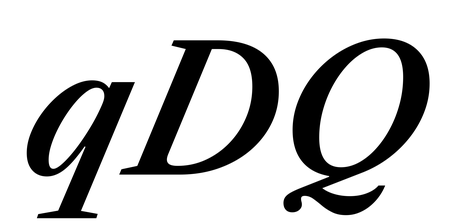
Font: LibreCaslonText-Italic_SemiBold_Italic